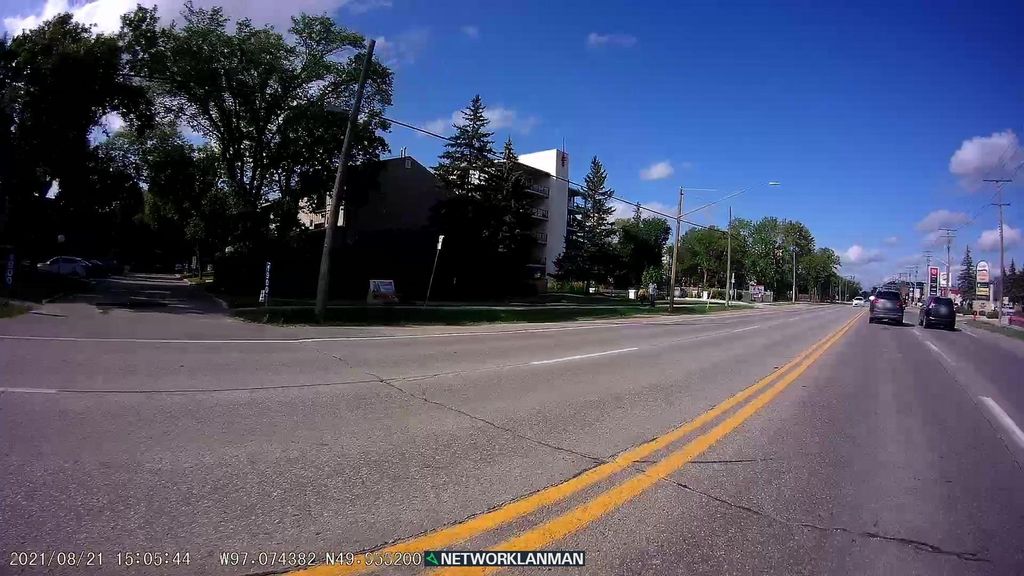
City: winnipeg